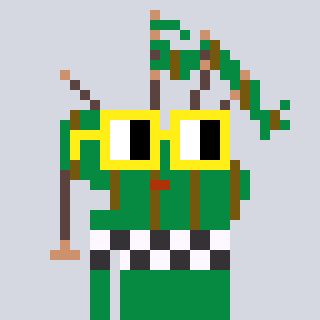
a pixel art character with square yellow glasses, a bagpipe-shaped head and a green-colored body on a cool background